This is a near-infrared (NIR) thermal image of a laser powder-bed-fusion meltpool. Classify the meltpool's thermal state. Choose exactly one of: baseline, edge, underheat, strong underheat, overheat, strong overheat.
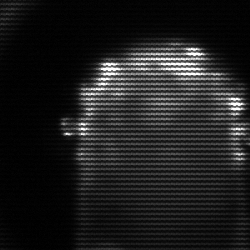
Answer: baseline